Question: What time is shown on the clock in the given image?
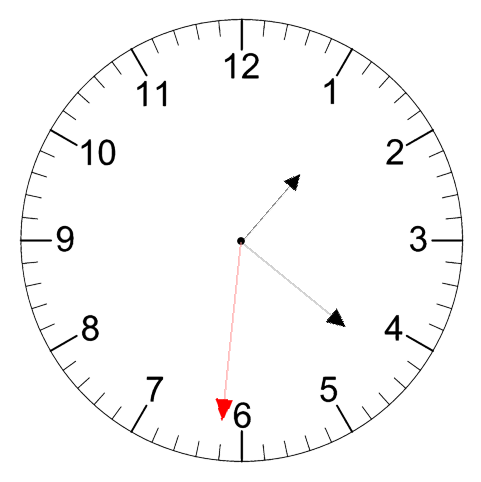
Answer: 01:21:31